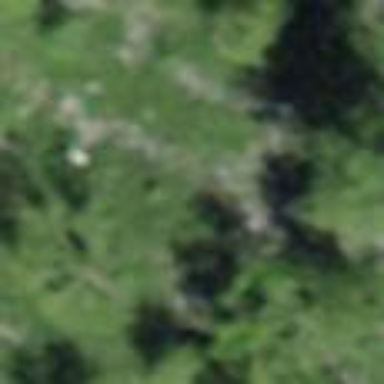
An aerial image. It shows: Forest area.